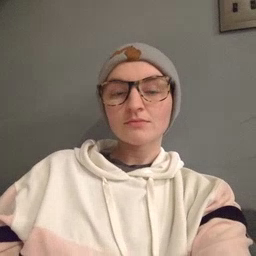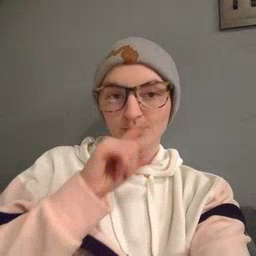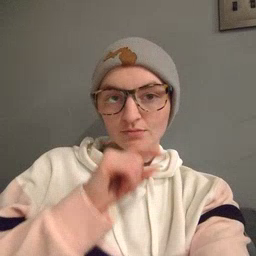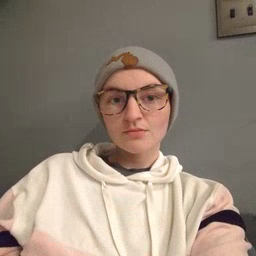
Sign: hen